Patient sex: M
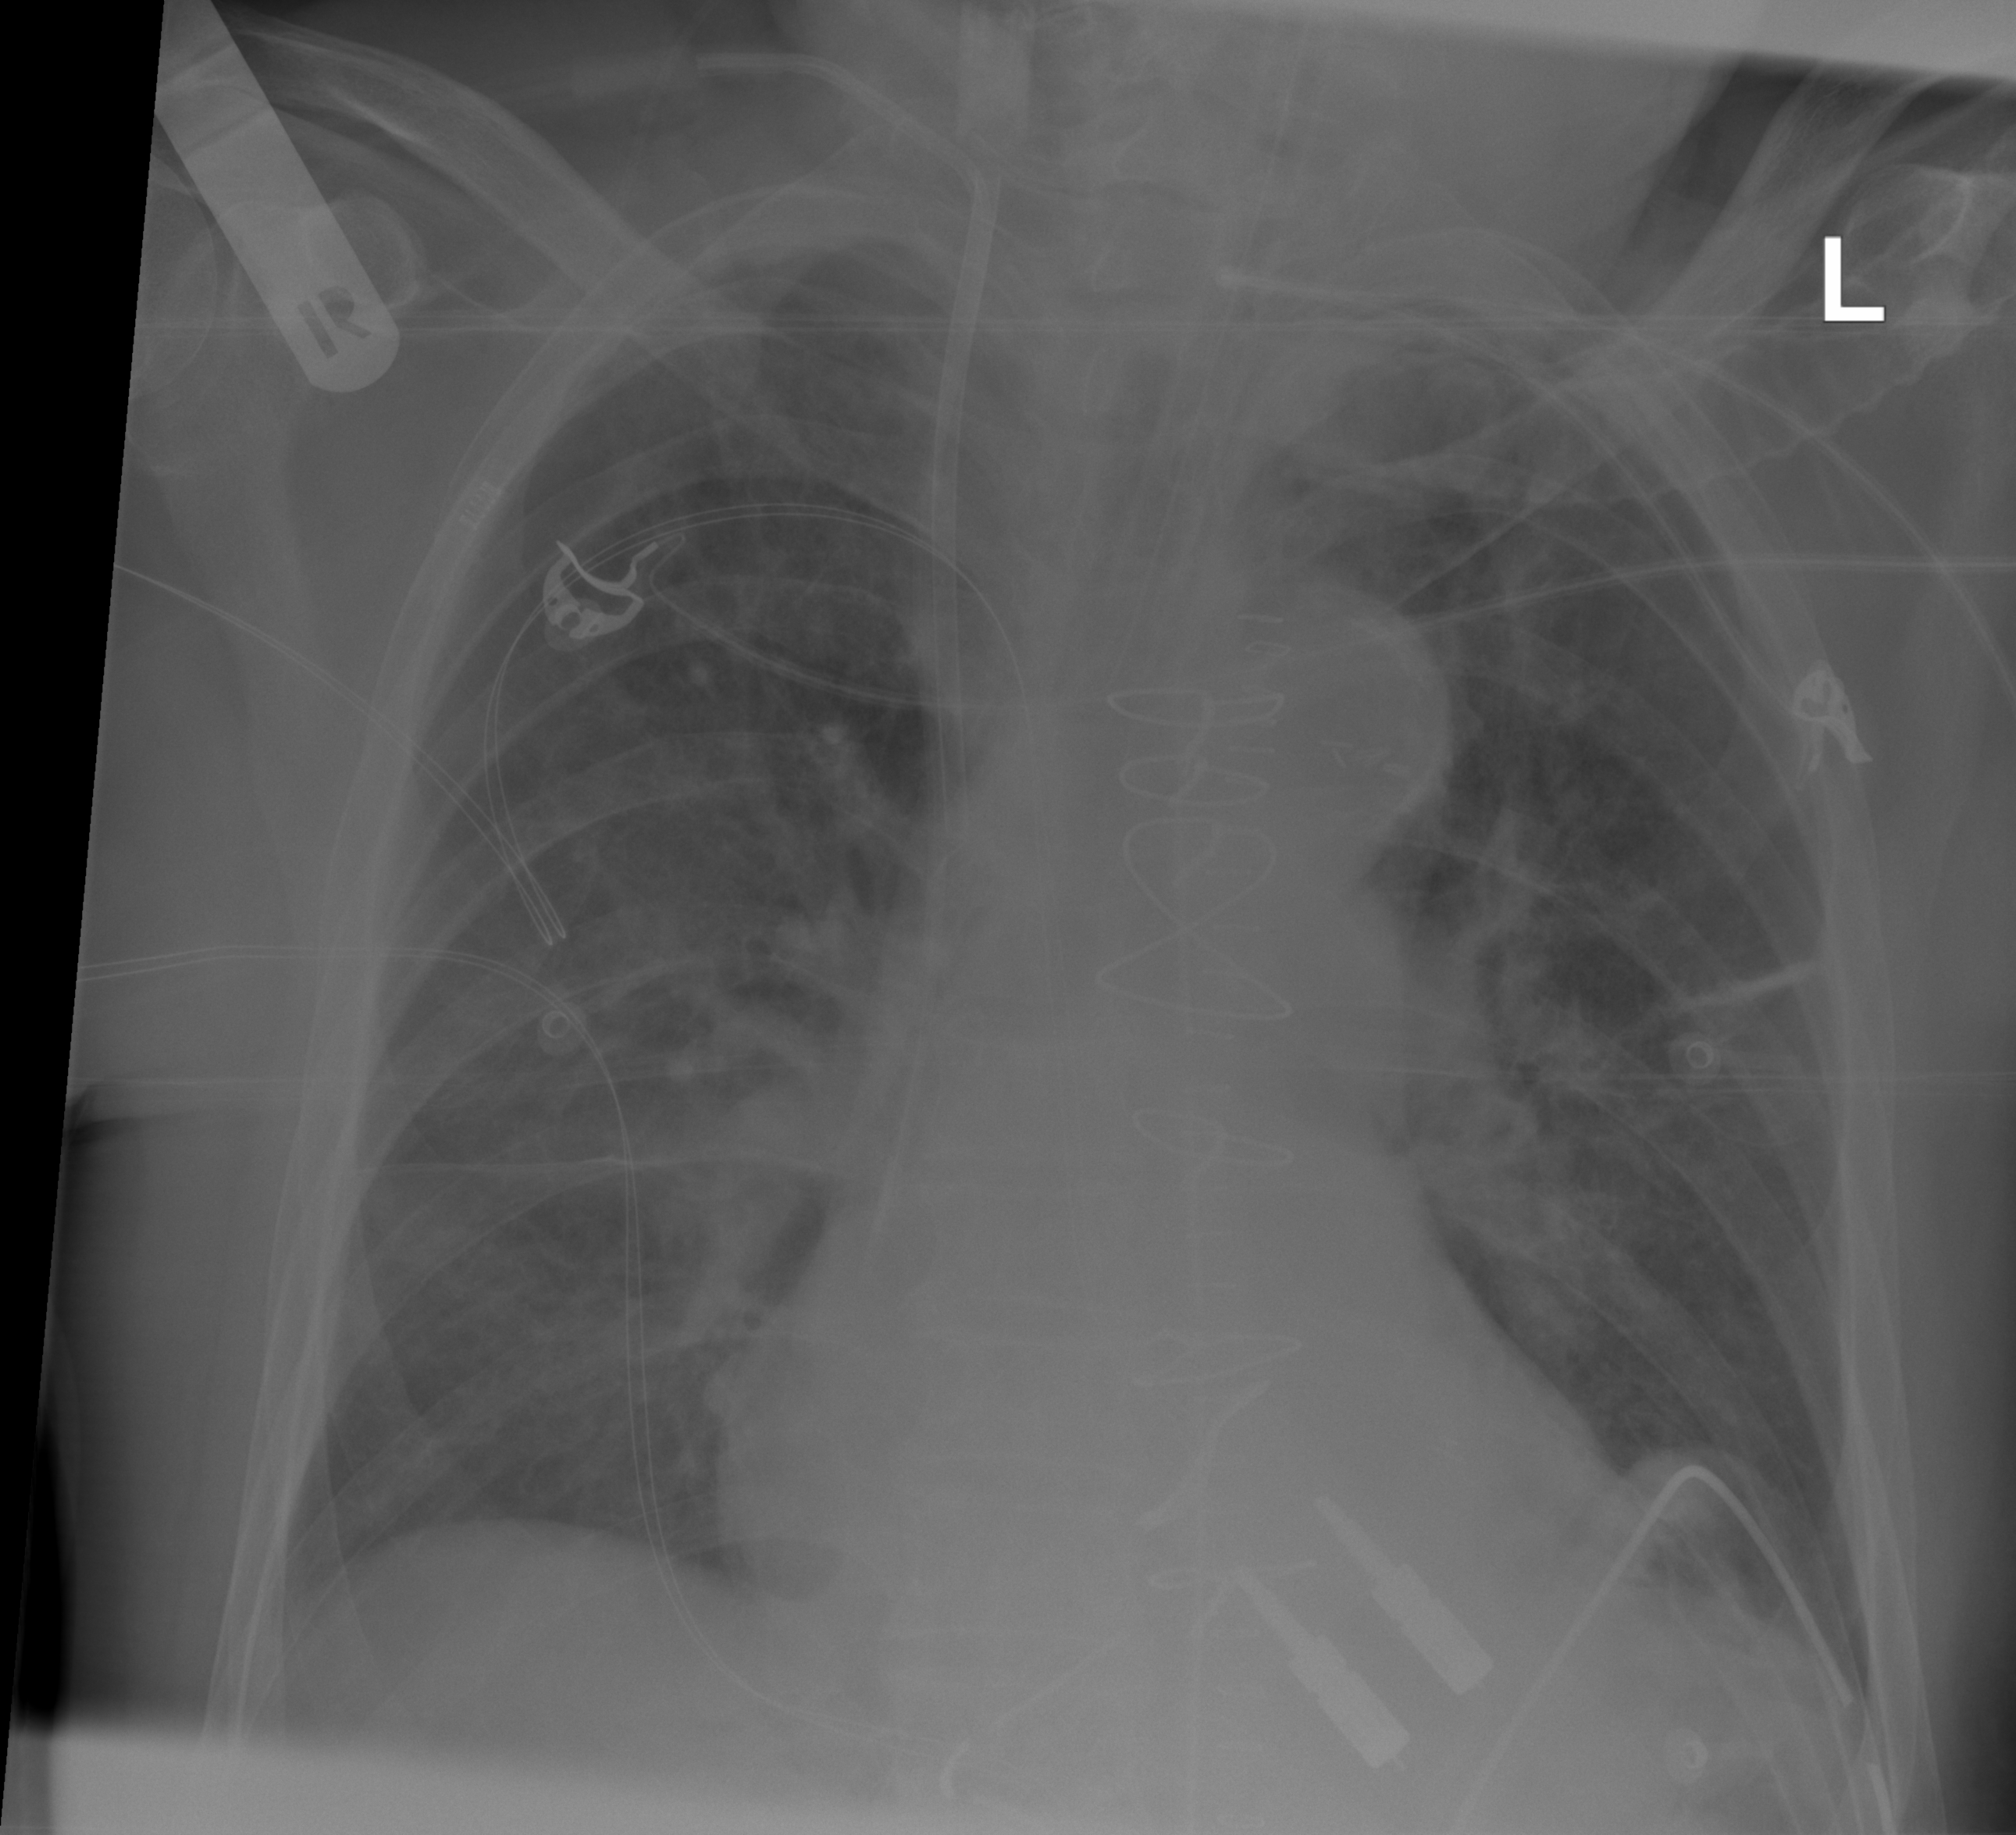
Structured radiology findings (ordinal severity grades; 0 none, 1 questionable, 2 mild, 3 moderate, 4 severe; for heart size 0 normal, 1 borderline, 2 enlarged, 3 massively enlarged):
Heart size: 1
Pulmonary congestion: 2
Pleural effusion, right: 0
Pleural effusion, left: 0
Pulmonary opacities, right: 2
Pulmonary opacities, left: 2
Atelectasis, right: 2
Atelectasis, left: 2